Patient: sex M, age 72
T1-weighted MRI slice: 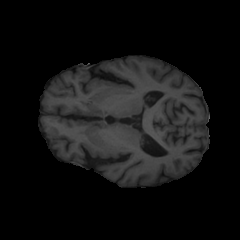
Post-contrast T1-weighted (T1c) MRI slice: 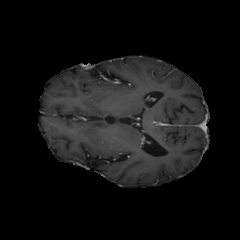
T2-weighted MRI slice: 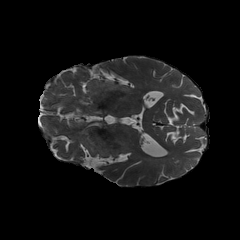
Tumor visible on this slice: no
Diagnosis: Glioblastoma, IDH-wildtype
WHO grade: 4